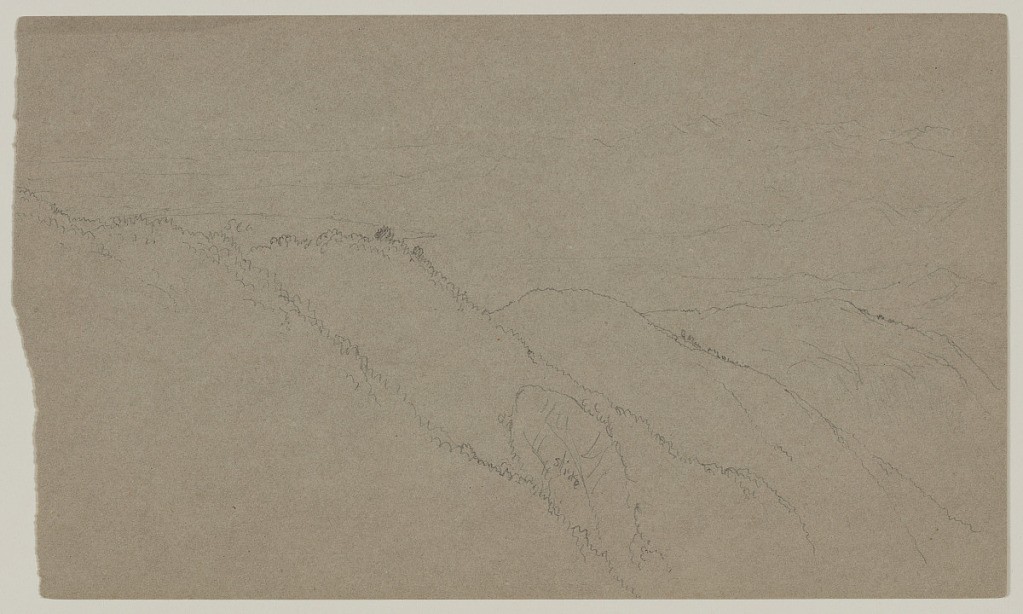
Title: Overlooking Kingston, Jamaica
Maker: Frederic Edwin Church, American, 1826–1900
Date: May–September 1865
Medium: Graphite on gray wove paper
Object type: Drawing
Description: Landscape sketch showing an elevated view overlooking the Kingston harbor and Liguanea Plain from either the estate of Galloway Hill or Flamstead. In foreground at left, a steep and layered mountain ridge extends obliquely into the middle distance. A rough slide is visible on the ridge's slope at lower center. Beyond, the flat plain occupied by the city of Kingston is visible, with a view of the curving shoreline at left. Tall mountains rise in the background.